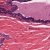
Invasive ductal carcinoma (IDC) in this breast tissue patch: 0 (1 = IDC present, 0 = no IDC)